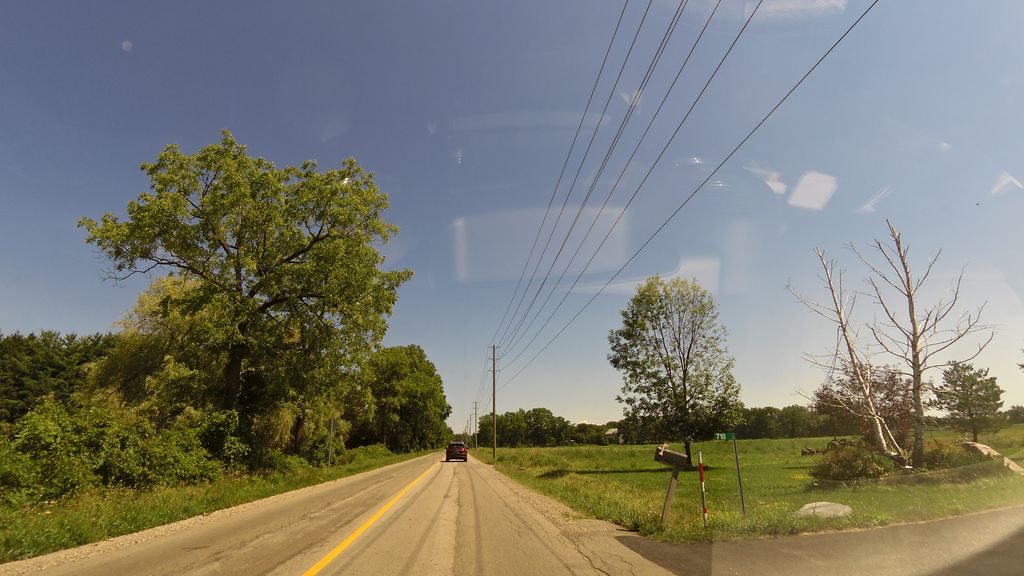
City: hamilton